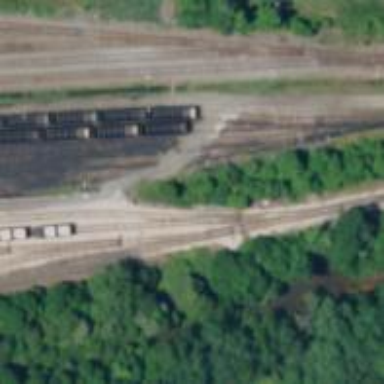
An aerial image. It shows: Railway yard used for servicing trains.